Question: I raised a question about this a while ago but I'm still having an issue. I have a mysql5 database with a sales table that contains a timestamp to represent a sale. If a field in the sales table in amended or altered the timestamp updates to the current time (the time of the change). To prevent this I have unselected the on_update_select_current_timestamp option but still the timestamp changes?
Here's how the field looks in phpmyadmin

Does anyone have any idea what I should do, unchecking the CURRENT_TIMESTAMP option seems to reset the on_update_select_current_timestamp trigger
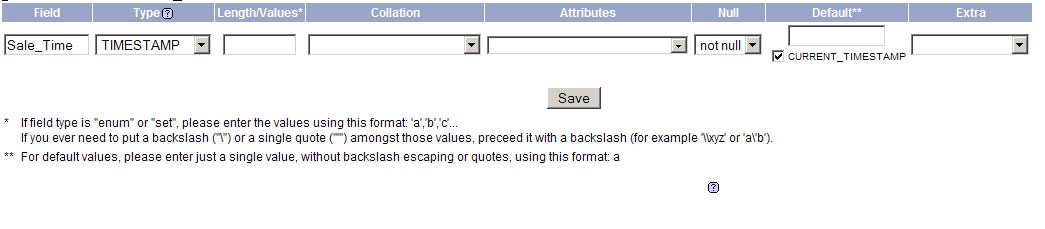
Answer: if you don't want this field to be updated automatically, just do not use timestamp type field at all
Use datetime instead.